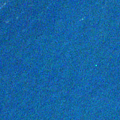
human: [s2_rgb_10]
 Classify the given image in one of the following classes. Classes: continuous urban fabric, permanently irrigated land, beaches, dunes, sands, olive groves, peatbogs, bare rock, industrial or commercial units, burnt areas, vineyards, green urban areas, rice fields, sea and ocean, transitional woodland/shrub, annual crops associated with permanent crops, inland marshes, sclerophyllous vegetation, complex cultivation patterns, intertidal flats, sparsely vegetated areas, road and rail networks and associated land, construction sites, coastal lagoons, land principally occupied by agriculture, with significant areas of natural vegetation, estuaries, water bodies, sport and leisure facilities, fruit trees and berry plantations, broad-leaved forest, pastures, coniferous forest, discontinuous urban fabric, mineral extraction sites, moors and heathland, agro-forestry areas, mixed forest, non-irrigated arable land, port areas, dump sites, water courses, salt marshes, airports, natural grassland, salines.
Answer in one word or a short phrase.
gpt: sea and ocean